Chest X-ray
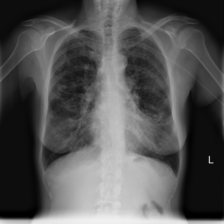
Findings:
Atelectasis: negative
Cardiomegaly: negative
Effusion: negative
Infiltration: negative
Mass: negative
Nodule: negative
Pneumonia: negative
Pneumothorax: negative
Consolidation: negative
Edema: negative
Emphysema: negative
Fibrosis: negative
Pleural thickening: negative
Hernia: negative